Question: I am working on a recipe application on flutter. I have firestore database where my recipes data is stored.
Take a look at the database: .
This is how I am getting data from the database:
'''
@override
void initState() {
super.initState();
getRecipeData();
}
Future<void> getRecipeData() async {
WidgetsBinding.instance.addPostFrameCallback((_) async {
showDialog(
context: context,
barrierDismissible: false,
builder: (BuildContext context) {
dialogContext = context;
return ProgressBar(
message: "Loading..",
);
},
);
});
int count = await RecipeModel().getRecipeCount();
int recipeID = 101;
for (int i = 0; i < count; i++, recipeID++) {
if (await RecipeModel().checkIfRecipeDocExists(recipeID.toString()) ==
true) {
recipeIDs.add(recipeID.toString());
recipeDescription.add((await RecipeModel()
.getRecipeData(recipeID.toString(), 'recipe_description'))!);
recipeName.add((await RecipeModel()
.getRecipeData(recipeID.toString(), 'recipe_name'))!);
recipeURL.add((await RecipeModel()
.getRecipeData(recipeID.toString(), 'recipeImageURL'))!);
recipeRating.add((await RecipeModel()
.getRecipeData(recipeID.toString(), 'recipe_rating'))!);
recipeTime.add((await RecipeModel()
.getRecipeData(recipeID.toString(), 'recipe_time'))!);
recipeIngredients.add((await RecipeModel()
.getRecipeData(recipeID.toString(), 'recipe_ingredients'))!);
}
}
for (int i = 0; i < recipeIDs.length; i++) {
recipes.add(
Recipes(
recipeID: recipeIDs[i],
recipeName: recipeName[i],
recipeDescription: recipeDescription[i],
recipeIngredients: [recipeIngredients[i]],
recipeRating: recipeRating[i],
recipeTime: recipeTime[i],
recipeURL: recipeURL[i]),
);
}
Navigator.pop(dialogContext!);
}
'''
This is my recipeModel class:
'''
class RecipeModel {
Future<String?> getRecipeData(String recipeID, String key) async {
try {
CollectionReference recipes =
FirebaseFirestore.instance.collection('recipes');
final snapshot = await recipes.doc(recipeID).get();
final data = snapshot.data() as Map<String, dynamic>;
return data[key].toString();
} catch (e) {
return 'Error fetching user';
}
}
Future<int> getRecipeCount() async {
int count = await FirebaseFirestore.instance
.collection('recipes')
.get()
.then((value) => value.size);
return count;
}
Future<bool> checkIfRecipeDocExists(String recipeID) async {
try {
var collectionReference =
FirebaseFirestore.instance.collection('recipes');
var doc = await collectionReference.doc(recipeID).get();
return doc.exists;
} catch (e) {
rethrow;
}
}
}
'''
I don't know Why it take around 10-15seconds to just load the data in the application? Is there anyother way I can use to load the data? Right now I have just a test data later this data will be increased to 500+ recipes so that please suggest me according to that. Thankyou.
I am thinking to shift my database from firestore to mongoDB since I have no knowledge about it so I prefer to take help from the community.
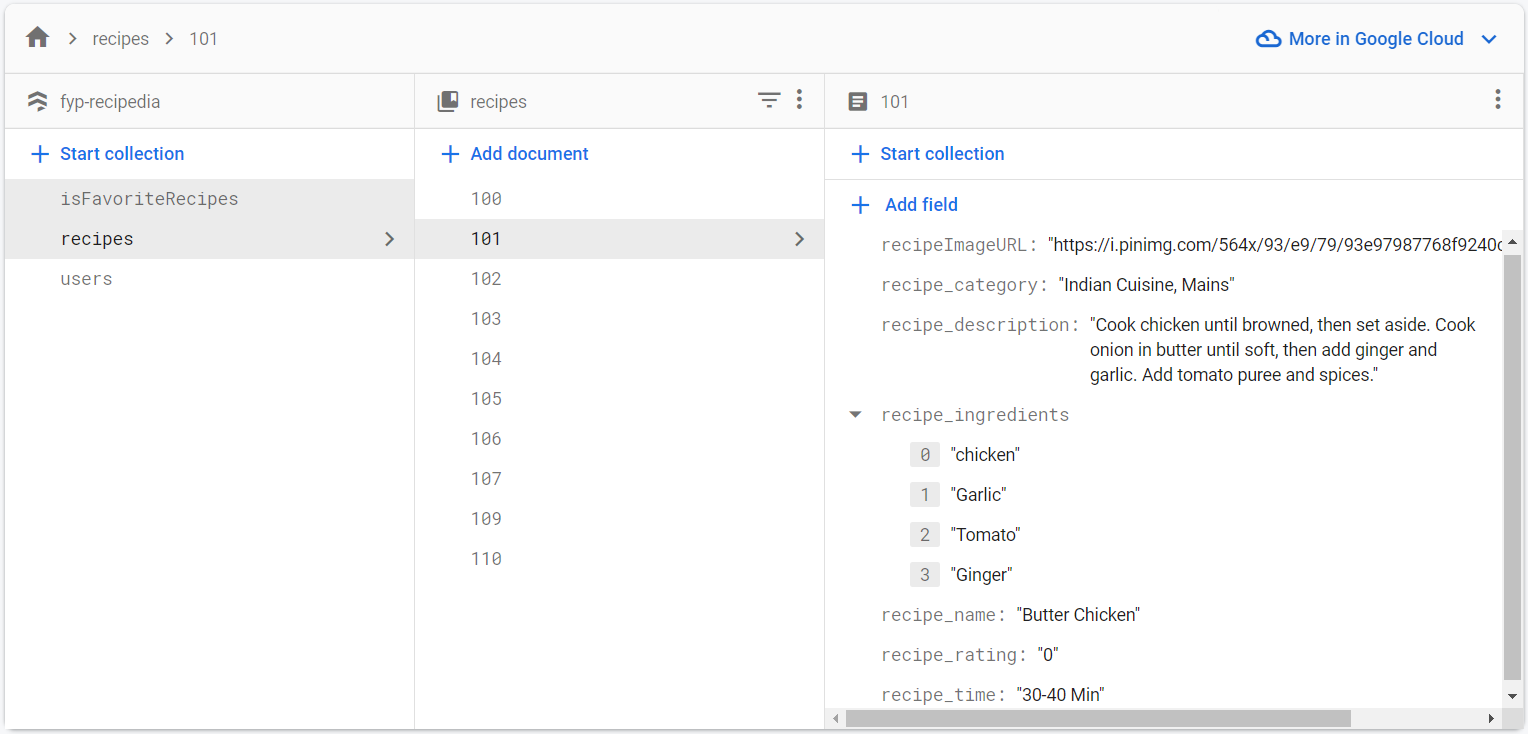
Answer: as mentioned by Loc, fetching each recipe in its own query is probably the cause of the slow performance.
I'd get all the recipes by just fetching the entire collection once and then handle the data transfer from there on.
So something like this:
'''
QuerySnapshot<Map<String, dynamic>> recipesSnapshot = firestore.collection('recipes').get();
for(QueryDocumentSnapshot doc in recipesSnapshot.docs){
// now do stuff with the data like recipes.add(Recipe.fromMap(doc.data! as Map);
}
'''
This should reduce the runtime.
To answer your commented question you can do something like this:
'''
for(QueryDocumentSnapshot doc in recipesSnapshot.docs){
recipes.add(Recipes(
recipeID: doc.id,
recipeName: doc.get('recipe_name'),
recipeDescription: doc.get('recipe_description'),
...
);
}
'''
So just 'doc.get(FIREBASE_FIELD)'
Alternatively you could use 'doc.data() as Map' to get the whole doc as a Map and then access its content like any other map.
If you want to be fancy and have to load recipes in different parts of your app you could also add a function like this to your recipe class (I did not check if this works, but it should):
'''
Recipe.fromQueryDocumentSnapshot(QueryDocumentSnapshot snap)
: recipeID = snap.id,
recipeName = snap.get('recipe_name'),
...
;
'''
Then you could do it like this:
'''
for(QueryDocumentSnapshot doc in recipesSnapshot.docs){
recipes.add(Recipe.fromQueryDocumentSnapshot(doc));
}
'''